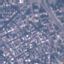
Land use / land cover: Residential